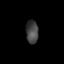
Tissue: prostate
Cell type: T cells
Senescence score: 0.7074
Nuclear area (px): 285
Mean DAPI intensity: 66.723